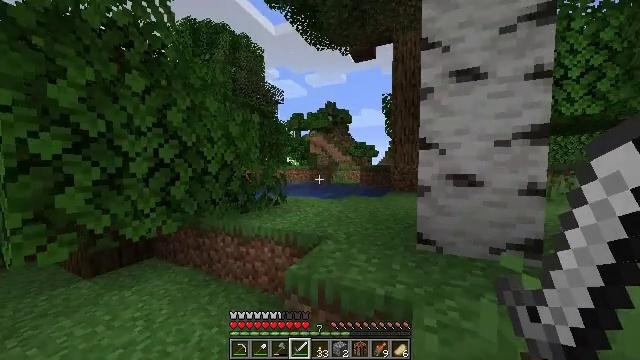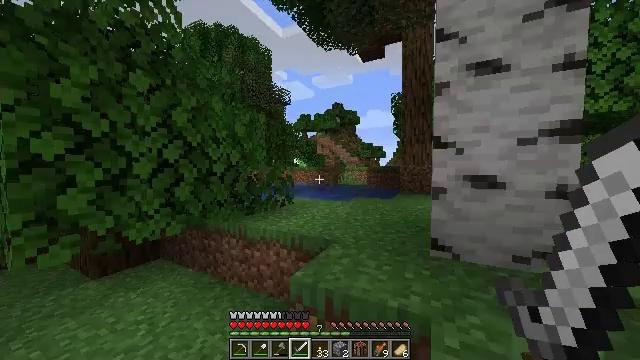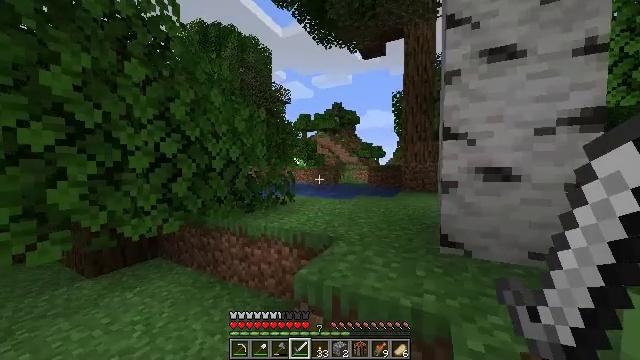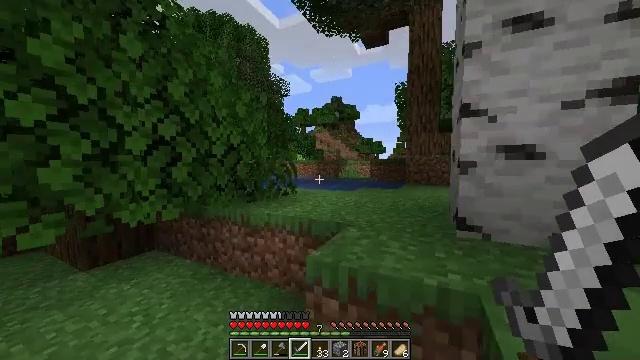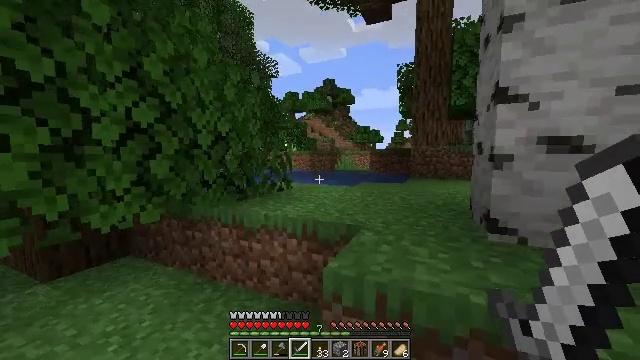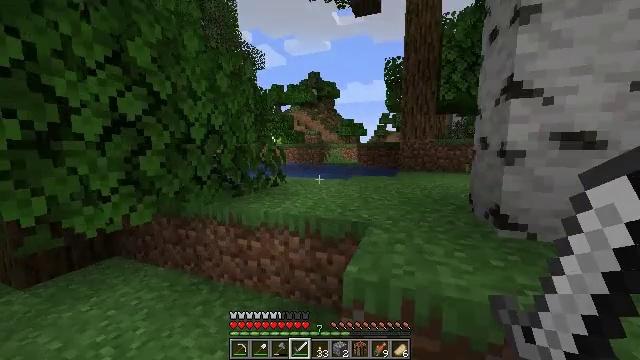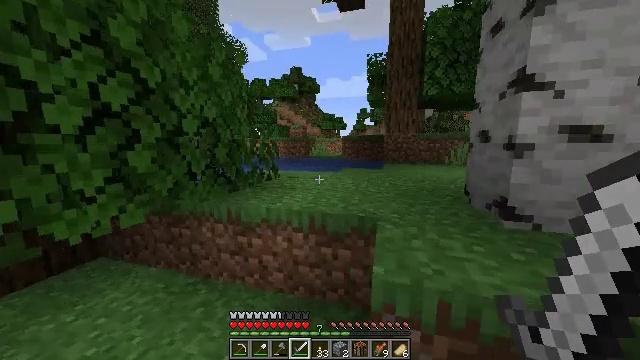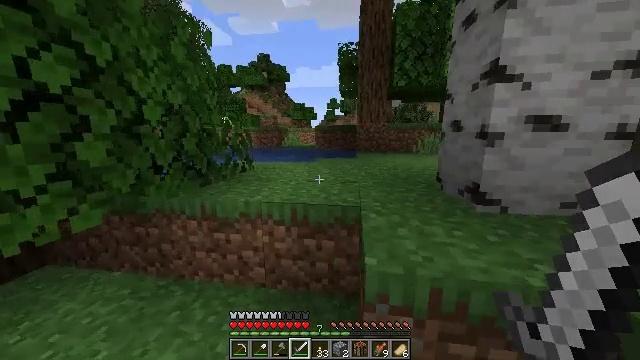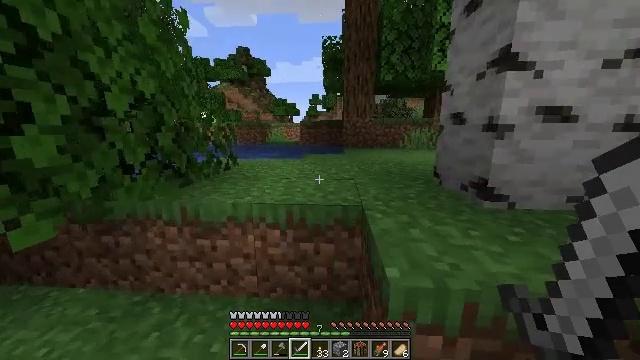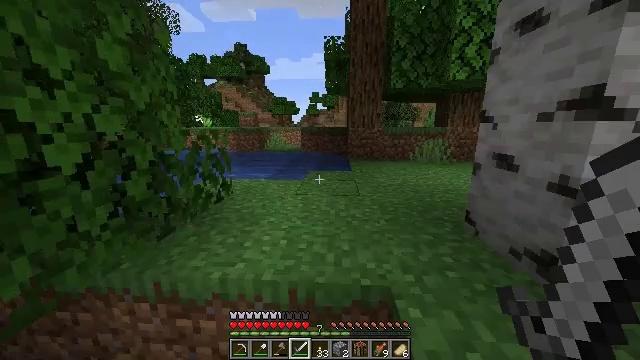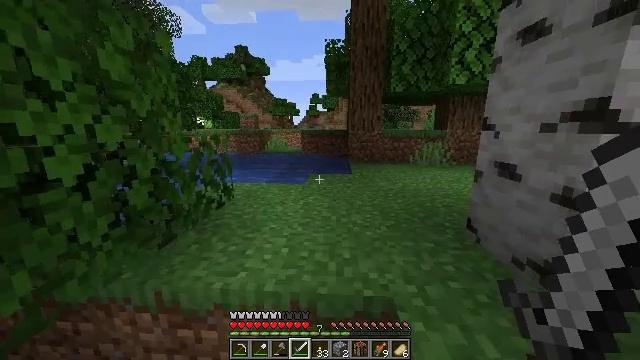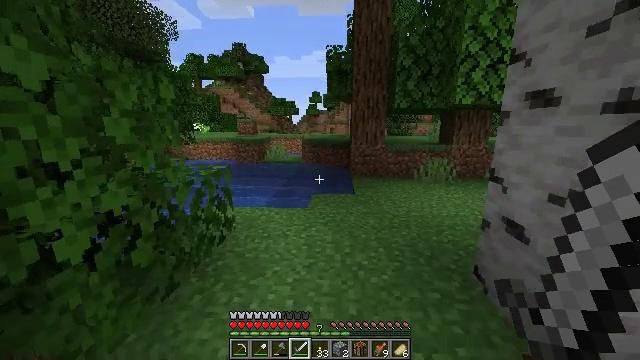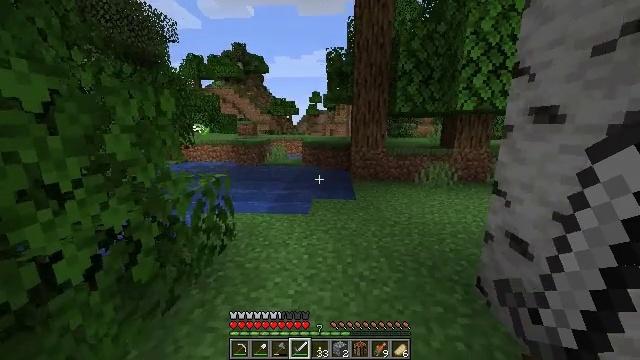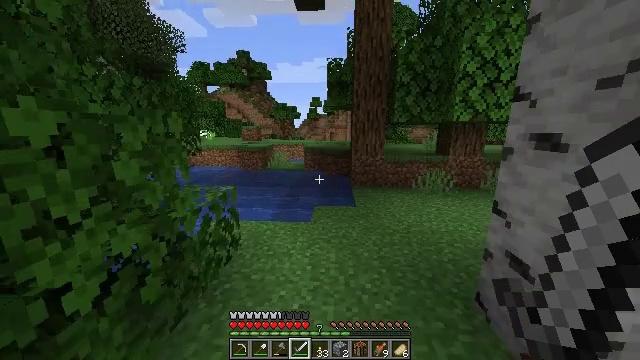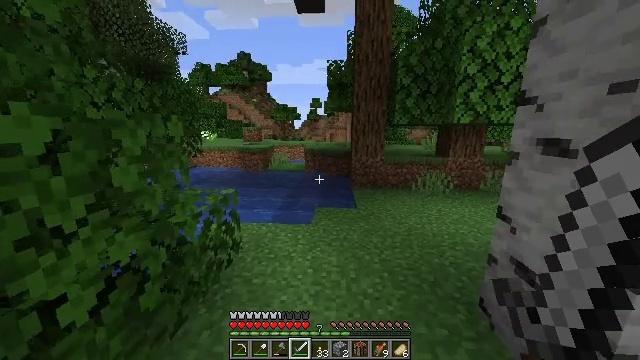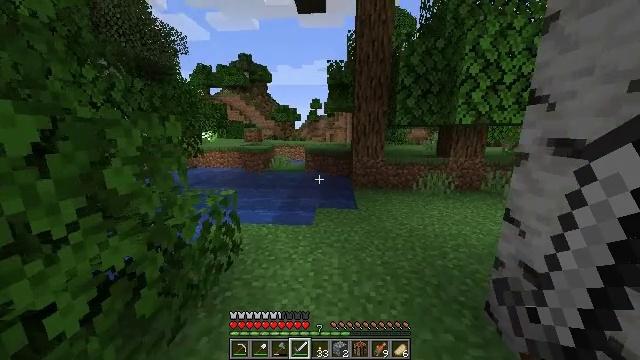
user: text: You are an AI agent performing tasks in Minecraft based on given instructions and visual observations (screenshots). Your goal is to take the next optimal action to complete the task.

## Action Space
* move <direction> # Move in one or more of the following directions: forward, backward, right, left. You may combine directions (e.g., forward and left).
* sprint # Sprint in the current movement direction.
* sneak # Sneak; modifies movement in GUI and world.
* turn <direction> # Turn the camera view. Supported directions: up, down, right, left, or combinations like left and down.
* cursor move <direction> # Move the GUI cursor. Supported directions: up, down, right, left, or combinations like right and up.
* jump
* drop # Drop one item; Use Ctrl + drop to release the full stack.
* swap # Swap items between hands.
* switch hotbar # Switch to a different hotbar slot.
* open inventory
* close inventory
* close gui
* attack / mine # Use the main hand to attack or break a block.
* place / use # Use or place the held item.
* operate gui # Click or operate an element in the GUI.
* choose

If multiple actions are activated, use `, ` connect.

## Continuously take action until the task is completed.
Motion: motion action
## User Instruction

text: Kill the salmon.
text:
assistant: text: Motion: move forward, sprint, turn left
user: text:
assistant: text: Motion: move forward, sprint
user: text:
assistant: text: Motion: move forward and move left, sprint
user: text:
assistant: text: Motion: move forward and move left, sprint, turn right and down
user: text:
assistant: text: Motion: move forward and move left, sprint, turn right and down
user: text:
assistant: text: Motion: move forward and move left, sprint, turn right and down
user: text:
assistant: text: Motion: move forward, sprint, turn right and down
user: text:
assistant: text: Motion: move forward, sprint, turn right and down
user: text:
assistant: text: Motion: move forward, sprint, jump
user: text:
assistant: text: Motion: move forward, sprint, jump
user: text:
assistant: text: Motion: move forward, sprint, jump
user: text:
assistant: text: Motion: move forward, sprint, jump
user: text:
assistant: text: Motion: move forward, sprint, jump
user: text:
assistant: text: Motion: move forward, sprint
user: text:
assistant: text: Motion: move forward, sprint
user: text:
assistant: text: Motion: move forward, sprint
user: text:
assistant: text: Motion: move forward, sprint
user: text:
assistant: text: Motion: move forward, sprint
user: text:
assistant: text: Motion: move forward and move right, sprint
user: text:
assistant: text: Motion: move forward and move right, sprint
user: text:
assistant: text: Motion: move forward and move right, sprint
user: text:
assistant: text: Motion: move forward and move right, sprint
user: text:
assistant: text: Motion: move forward and move right, sprint
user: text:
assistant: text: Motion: move forward and move right, sprint, jump
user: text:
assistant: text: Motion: move forward and move right, sprint, turn right, jump
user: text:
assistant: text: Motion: move forward, sprint, turn right, jump
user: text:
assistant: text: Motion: move forward, sprint, turn right, jump
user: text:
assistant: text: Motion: move forward, sprint
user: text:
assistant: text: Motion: move forward, sprint, turn up
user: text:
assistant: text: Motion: move forward, sprint